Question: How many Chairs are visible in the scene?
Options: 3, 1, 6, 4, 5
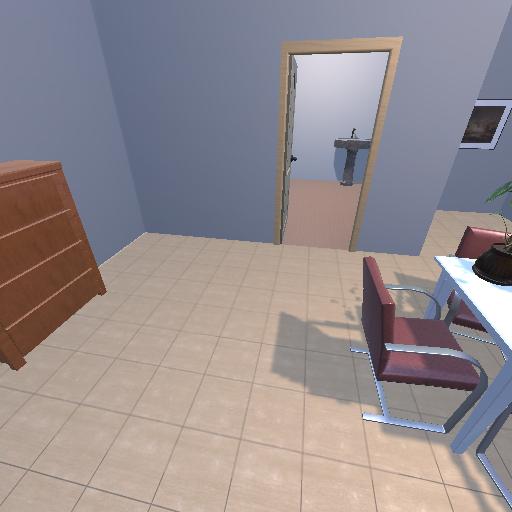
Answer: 3